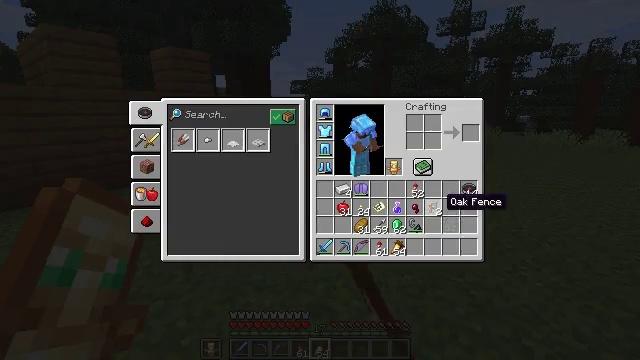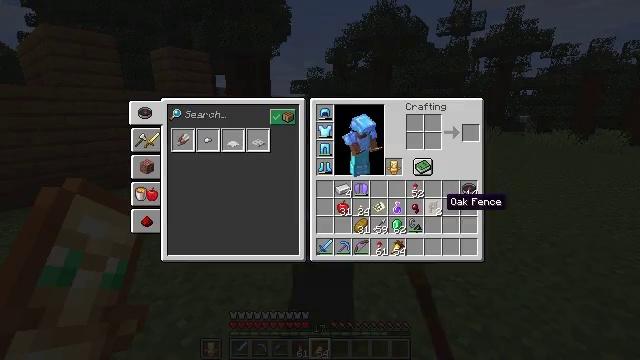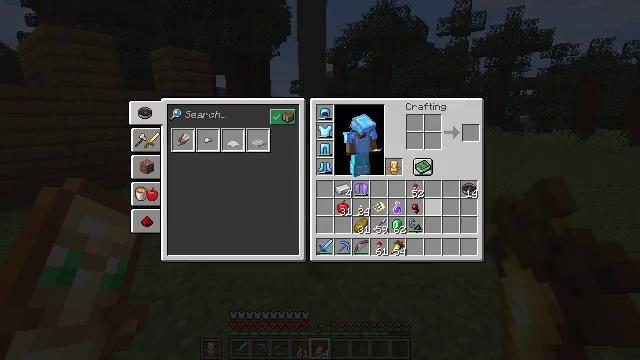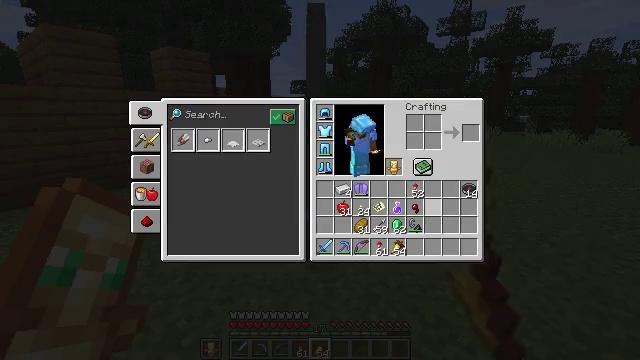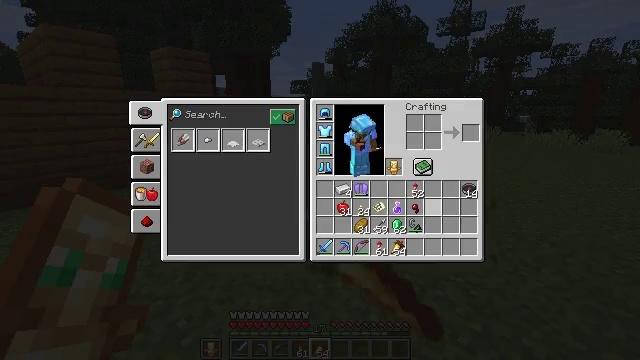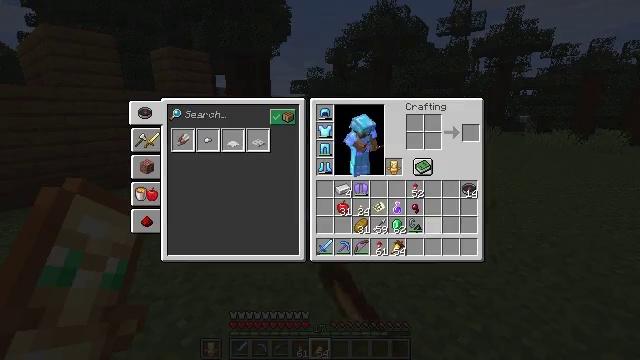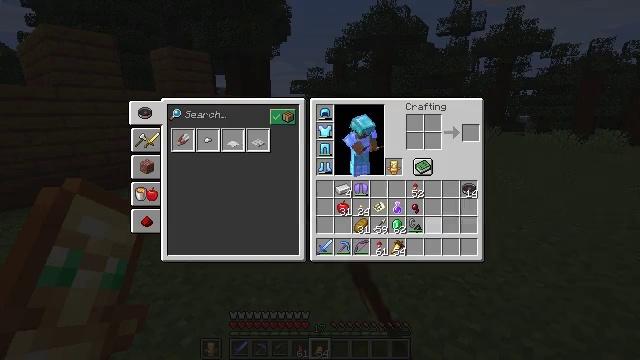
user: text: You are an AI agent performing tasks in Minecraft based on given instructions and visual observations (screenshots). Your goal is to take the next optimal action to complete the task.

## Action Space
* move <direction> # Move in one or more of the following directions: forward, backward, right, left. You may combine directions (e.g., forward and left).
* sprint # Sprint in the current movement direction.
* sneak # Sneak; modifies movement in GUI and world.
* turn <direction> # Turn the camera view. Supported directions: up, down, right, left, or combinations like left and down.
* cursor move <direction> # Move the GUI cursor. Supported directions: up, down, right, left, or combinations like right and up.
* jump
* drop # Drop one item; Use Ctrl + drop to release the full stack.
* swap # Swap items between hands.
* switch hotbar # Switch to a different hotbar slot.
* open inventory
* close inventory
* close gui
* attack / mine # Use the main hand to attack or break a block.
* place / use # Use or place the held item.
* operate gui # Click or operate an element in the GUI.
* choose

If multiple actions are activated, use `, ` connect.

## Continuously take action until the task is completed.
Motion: motion action
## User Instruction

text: Drop an oak fence.
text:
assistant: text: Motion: sprint, open gui
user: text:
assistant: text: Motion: sprint, drop
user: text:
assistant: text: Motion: sprint, drop
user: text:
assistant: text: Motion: sprint, drop
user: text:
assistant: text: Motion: sprint, cursor move left and down
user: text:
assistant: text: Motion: sprint
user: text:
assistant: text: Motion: sprint